Interaction volume radius: 5 \u00c5
Interaction volume height: 20 \u00c5
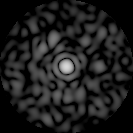
Disorder parameter: 0.8459